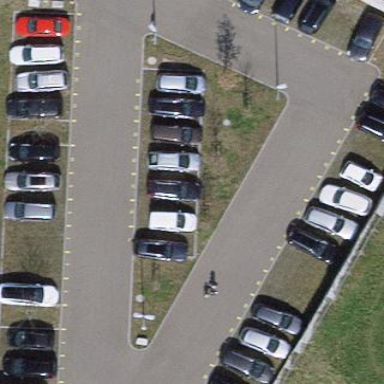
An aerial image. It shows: Parking area with surface.